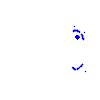
Particle: proton